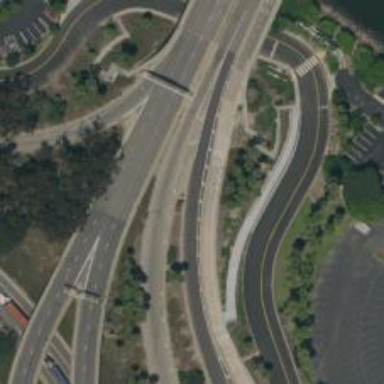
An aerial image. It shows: Trunk link highway.